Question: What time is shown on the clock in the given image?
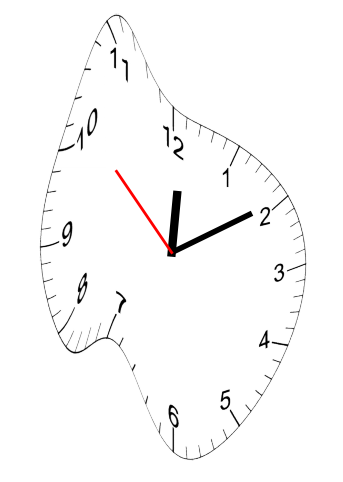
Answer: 12:09:52